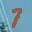
Label: 7